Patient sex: M
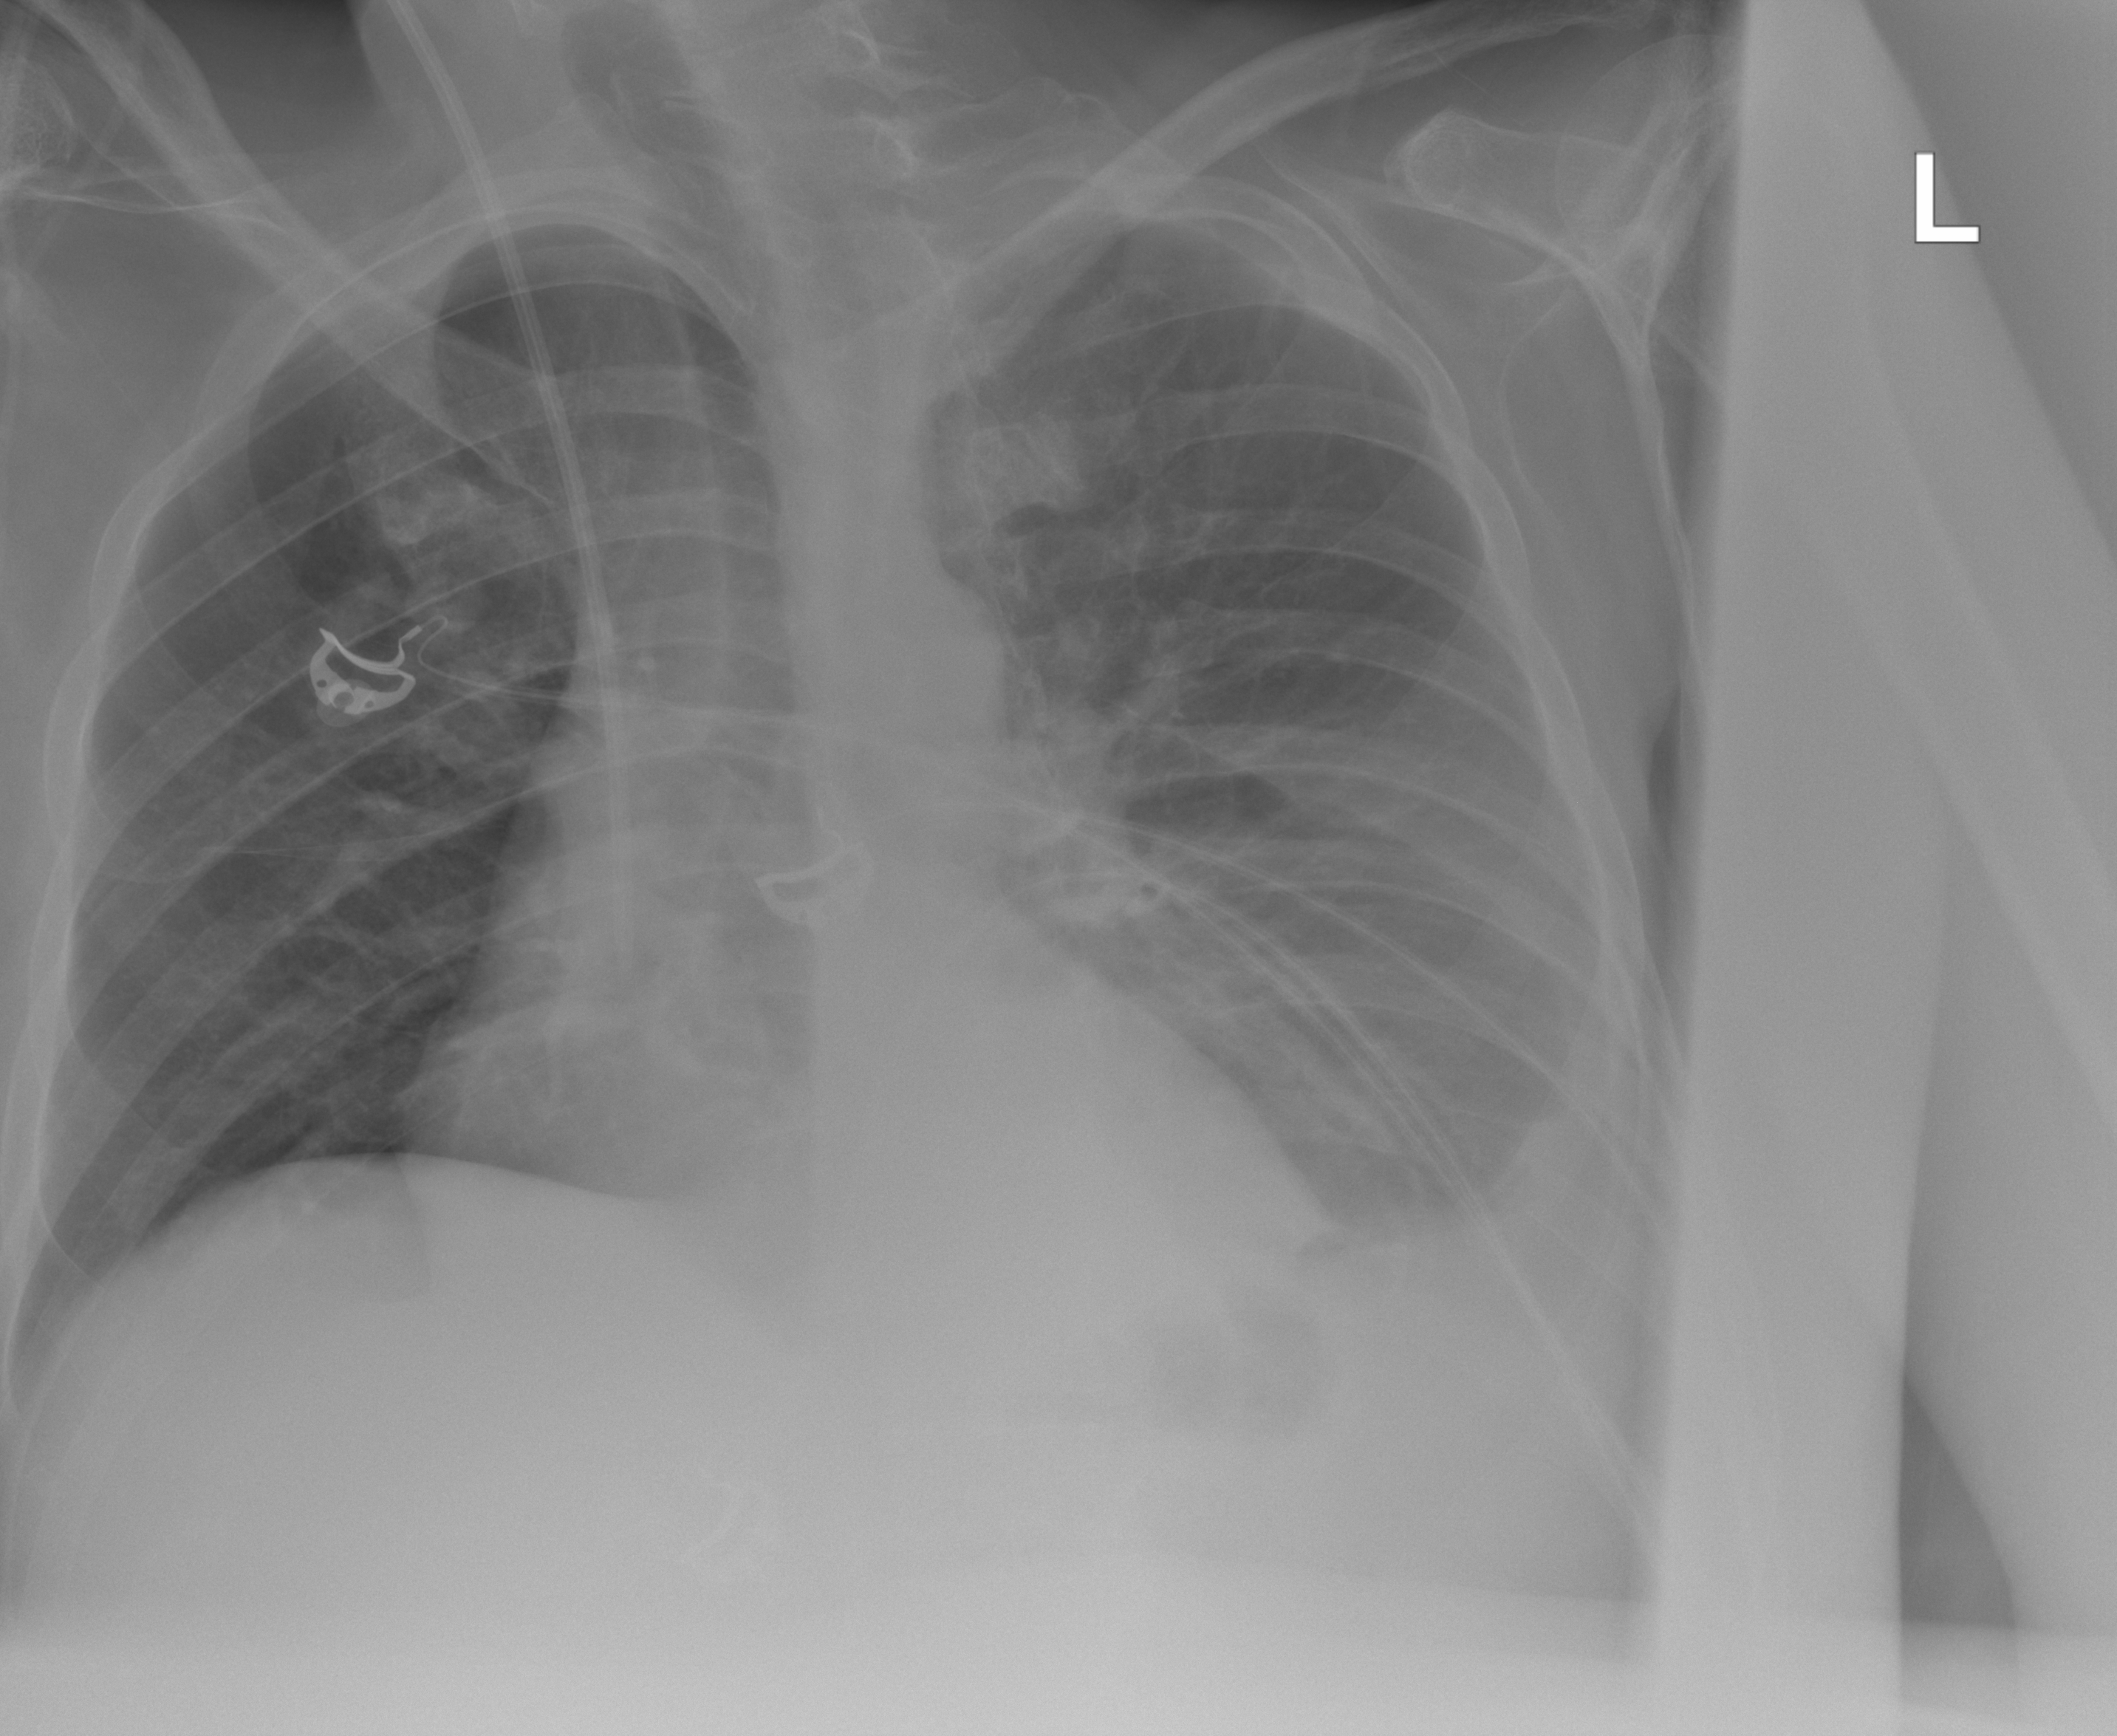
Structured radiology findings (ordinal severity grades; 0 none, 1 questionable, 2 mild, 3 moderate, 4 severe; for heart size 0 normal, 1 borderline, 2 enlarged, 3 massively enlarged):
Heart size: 0
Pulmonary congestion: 0
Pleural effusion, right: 0
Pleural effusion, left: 2
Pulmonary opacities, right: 0
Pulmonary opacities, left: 0
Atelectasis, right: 0
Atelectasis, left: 2